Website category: university
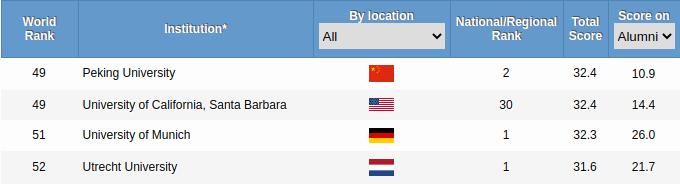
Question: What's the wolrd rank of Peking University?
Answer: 49

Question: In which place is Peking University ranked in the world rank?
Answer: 49

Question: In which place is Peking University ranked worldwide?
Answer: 49

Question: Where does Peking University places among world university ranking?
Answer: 49

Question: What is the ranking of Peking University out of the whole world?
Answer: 49

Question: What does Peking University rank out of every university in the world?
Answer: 49

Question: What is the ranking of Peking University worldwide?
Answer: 49

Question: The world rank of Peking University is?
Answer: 49

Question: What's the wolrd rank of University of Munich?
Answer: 51

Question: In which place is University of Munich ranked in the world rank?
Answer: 51

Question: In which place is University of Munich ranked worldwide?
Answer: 51

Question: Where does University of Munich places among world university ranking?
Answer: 51

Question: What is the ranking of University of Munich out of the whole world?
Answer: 51

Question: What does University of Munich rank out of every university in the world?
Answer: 51

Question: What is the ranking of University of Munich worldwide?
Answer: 51

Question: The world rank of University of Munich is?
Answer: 51

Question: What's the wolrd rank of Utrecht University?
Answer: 52

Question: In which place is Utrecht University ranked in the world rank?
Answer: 52

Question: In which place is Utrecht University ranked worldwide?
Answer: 52

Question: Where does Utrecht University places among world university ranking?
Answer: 52

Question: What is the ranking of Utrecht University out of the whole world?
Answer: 52

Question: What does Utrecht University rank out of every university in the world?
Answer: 52

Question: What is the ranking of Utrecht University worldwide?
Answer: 52

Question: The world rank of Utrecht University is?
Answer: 52

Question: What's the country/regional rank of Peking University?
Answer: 2

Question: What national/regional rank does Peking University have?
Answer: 2

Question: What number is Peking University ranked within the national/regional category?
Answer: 2

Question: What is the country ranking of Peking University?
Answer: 2

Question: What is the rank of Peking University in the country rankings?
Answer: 2

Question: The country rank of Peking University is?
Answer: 2

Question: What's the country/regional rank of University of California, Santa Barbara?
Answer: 30

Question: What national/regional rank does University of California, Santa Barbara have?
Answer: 30

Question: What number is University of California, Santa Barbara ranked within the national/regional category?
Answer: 30

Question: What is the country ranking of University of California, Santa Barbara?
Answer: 30

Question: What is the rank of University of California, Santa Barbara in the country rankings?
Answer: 30

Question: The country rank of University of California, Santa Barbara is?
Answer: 30

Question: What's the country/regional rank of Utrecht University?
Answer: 1

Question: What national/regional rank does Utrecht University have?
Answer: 1

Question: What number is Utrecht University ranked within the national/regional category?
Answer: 1

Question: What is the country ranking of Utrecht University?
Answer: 1

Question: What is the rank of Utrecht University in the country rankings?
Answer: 1

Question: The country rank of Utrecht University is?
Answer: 1

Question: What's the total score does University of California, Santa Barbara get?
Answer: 32.4

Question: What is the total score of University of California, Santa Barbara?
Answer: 32.4

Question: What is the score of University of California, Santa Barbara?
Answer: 32.4

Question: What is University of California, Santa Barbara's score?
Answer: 32.4

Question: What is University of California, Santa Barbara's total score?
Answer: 32.4

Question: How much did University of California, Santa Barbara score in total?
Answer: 32.4

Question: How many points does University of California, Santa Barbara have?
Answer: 32.4

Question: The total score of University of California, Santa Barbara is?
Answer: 32.4

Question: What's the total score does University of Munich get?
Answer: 32.3

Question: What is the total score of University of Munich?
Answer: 32.3

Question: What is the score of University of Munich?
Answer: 32.3

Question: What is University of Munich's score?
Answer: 32.3

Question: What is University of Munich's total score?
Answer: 32.3

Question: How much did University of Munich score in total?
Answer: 32.3

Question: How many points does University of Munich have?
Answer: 32.3

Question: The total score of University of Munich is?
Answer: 32.3

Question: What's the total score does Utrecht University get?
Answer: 31.6

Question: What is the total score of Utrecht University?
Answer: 31.6

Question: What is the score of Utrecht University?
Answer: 31.6

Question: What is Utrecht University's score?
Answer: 31.6

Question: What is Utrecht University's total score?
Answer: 31.6

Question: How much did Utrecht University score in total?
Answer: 31.6